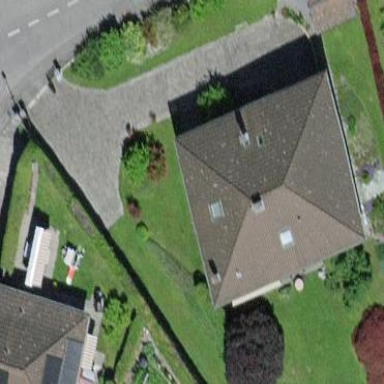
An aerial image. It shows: Building with hipped roof made of tiles. The roof orientation is along the building.